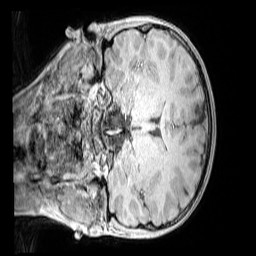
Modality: MP2RAGE
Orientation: coronal
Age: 9
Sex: male
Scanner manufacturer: siemens
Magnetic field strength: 3 T
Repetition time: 4 s
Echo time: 0.00299 s